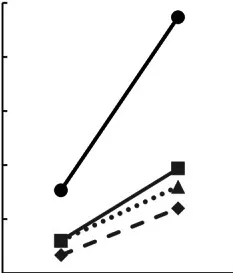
Right. Hand (full MMT data is shown in Supplementary Table 2 parts 1, 2). Y-axis depicts the MMT score (the highest possible MMT score for all muscles evaluated is 75). Solid black line and spheres indicate the sum of MMT score calculated for all evaluated muscles. Solid grey line and squares indicate the sum of MMT score for the muscles innervated by median nerve, ulnar nerve values are indicated by dotted line and triangles, and radial nerve values by dashed line and diamonds (see Supplementary Table 2 parts 1, 2).
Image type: chart (chart)